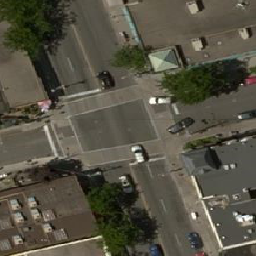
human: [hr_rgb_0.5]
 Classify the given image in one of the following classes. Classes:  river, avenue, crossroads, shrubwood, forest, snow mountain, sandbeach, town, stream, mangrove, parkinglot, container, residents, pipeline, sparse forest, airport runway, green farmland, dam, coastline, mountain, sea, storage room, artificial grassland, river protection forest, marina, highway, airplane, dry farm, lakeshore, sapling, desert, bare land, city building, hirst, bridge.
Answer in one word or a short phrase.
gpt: crossroads